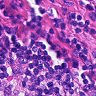
Metastatic tissue present: no